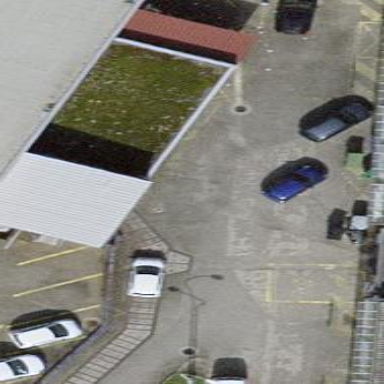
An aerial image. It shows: Bicycle parking facility with wall loops located on building's roof.